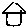
Label: house